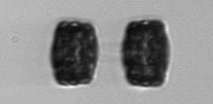
Label: Thalassiosira